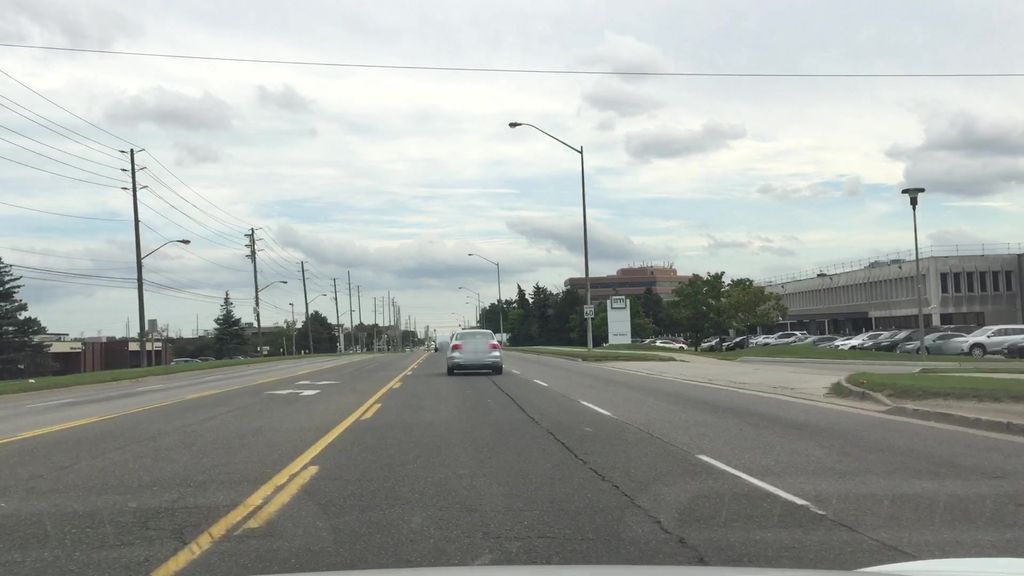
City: toronto